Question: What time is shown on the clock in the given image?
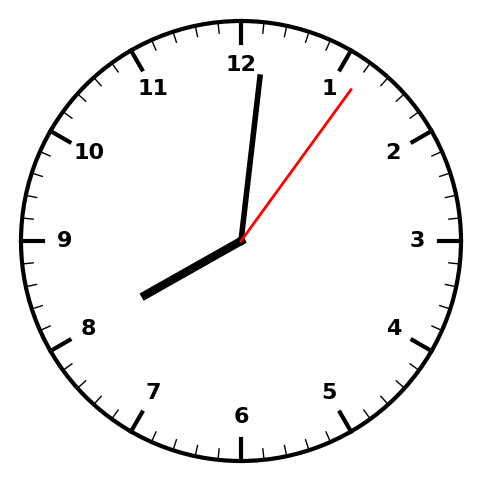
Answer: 08:01:06